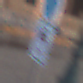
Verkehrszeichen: MehrfachbesetzePersonenkraftwagenFrei
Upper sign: Busssonderstreifen
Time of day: SunriseSunset
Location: Outdoor (Urban)
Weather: Clear
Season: NotSpecified
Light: Natural